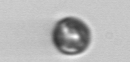
Label: Thalassiosira